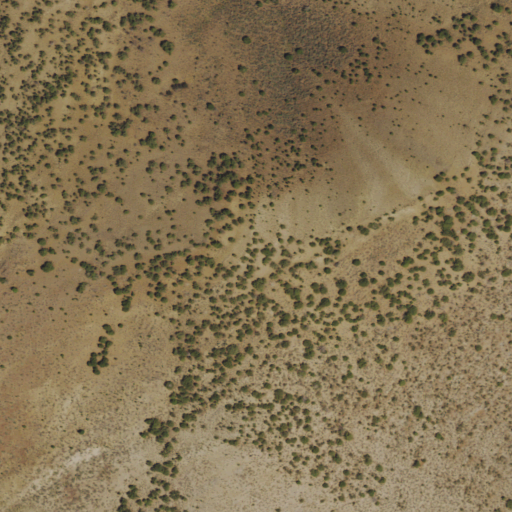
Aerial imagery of mountain in Nevada named Cedar Mountain containing shrub and evergreen forest